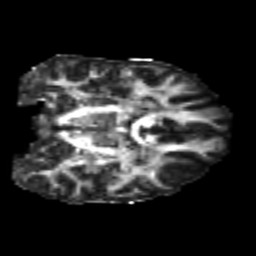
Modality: FA
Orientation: coronal
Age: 23
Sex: male
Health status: healthy
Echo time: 0.074 s